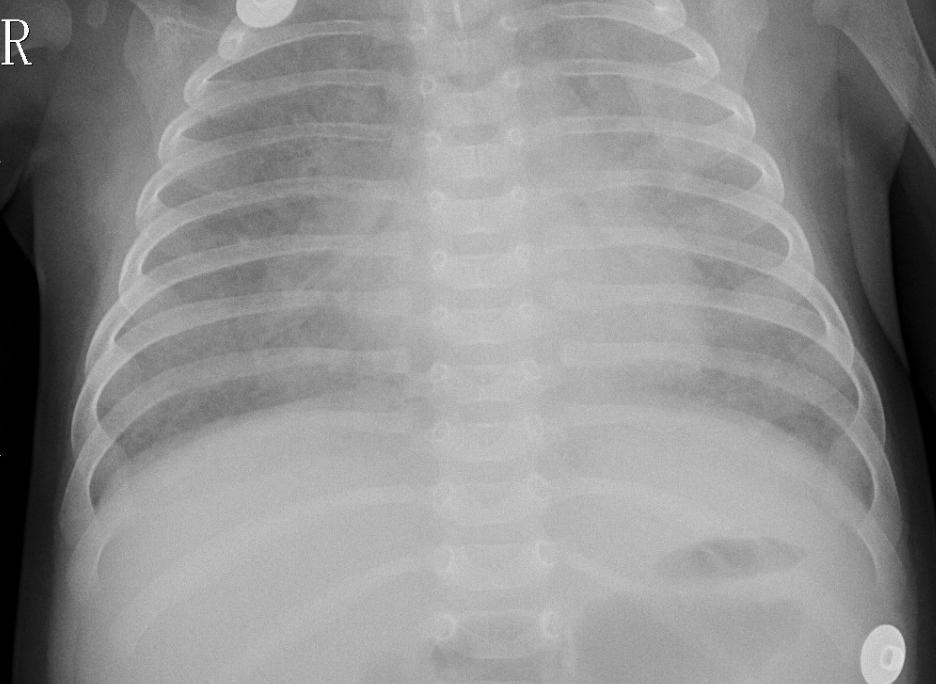
Diagnosis: PNEUMONIA